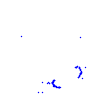
Particle: kaon